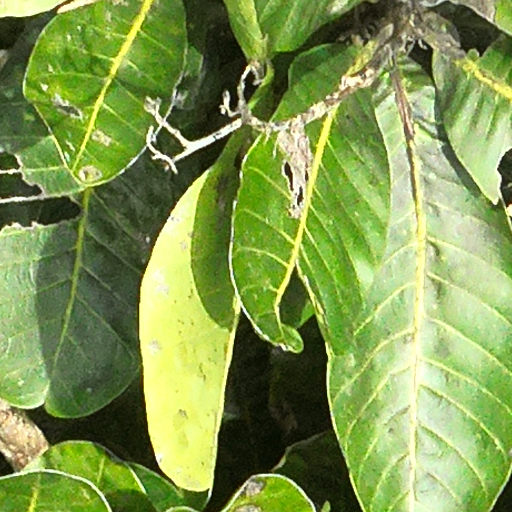
Species: Anacardium excelsum
GBIF accepted scientific name: Anacardium excelsum
Crown area (m\u00b2): 173.117